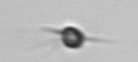
Label: Acanthoica_quattrospina